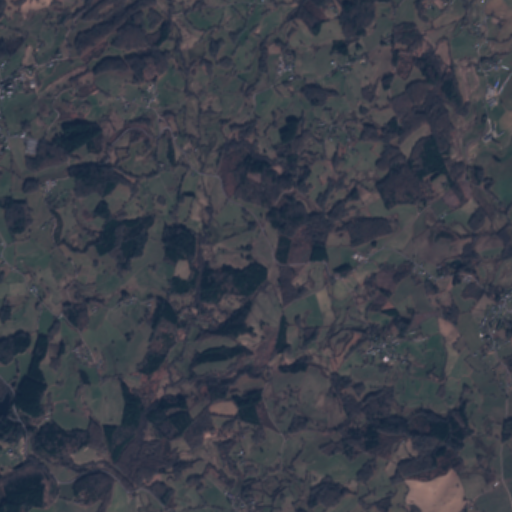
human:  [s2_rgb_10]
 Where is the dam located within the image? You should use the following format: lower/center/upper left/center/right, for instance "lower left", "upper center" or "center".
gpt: The dam is located in the lower left of the image.
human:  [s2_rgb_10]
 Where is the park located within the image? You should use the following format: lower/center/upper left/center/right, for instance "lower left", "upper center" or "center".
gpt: The park is located in the center right of the image.
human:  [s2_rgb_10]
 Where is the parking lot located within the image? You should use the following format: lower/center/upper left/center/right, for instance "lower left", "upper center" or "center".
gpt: The parking lot is located in the upper left of the image.
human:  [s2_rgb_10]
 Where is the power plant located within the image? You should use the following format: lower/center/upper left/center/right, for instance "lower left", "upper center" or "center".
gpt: There is no power plant in the image.